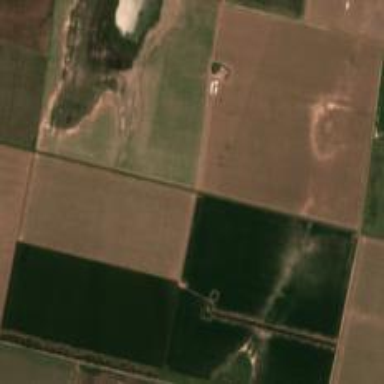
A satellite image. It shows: View of farmland.